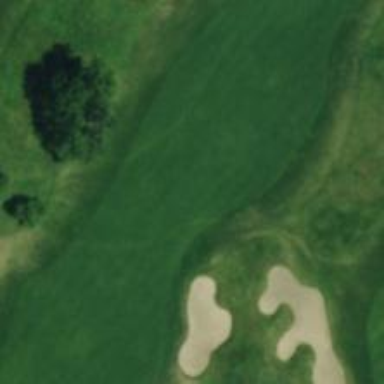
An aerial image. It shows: Golf hole.